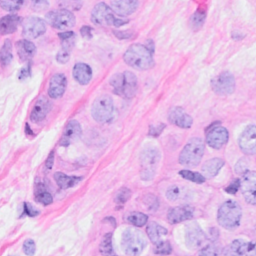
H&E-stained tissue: Breast